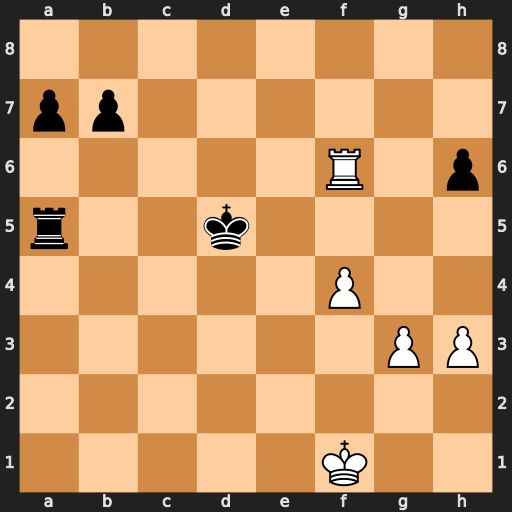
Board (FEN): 8/pp6/5R1p/r2k4/5P2/6PP/8/5K2
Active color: w
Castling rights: -
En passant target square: -
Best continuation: Rf5+ Kc6 Rxa5